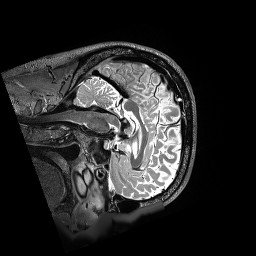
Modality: T2w
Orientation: sagittal
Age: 65
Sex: female